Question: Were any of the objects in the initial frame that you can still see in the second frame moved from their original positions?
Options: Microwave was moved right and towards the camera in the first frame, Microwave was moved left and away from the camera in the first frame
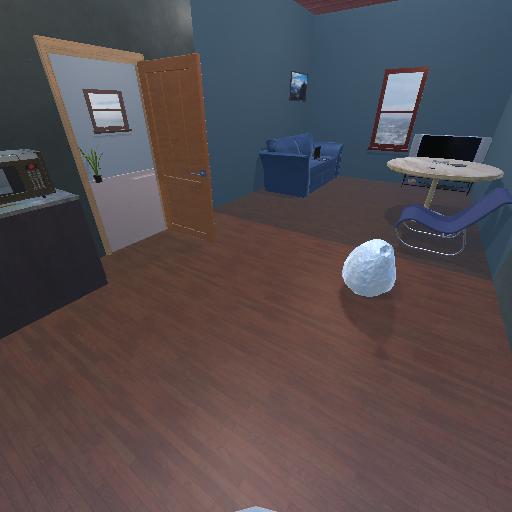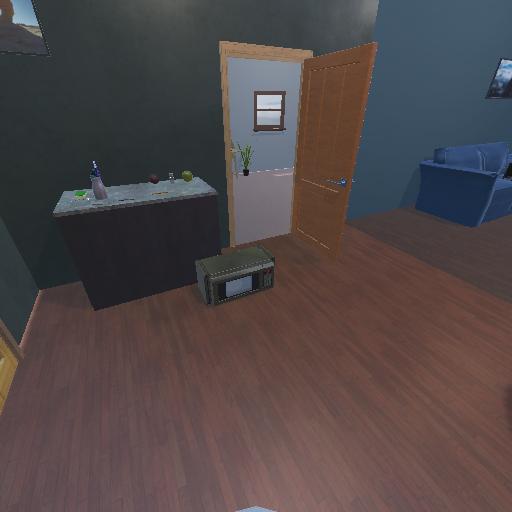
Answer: Microwave was moved right and towards the camera in the first frame